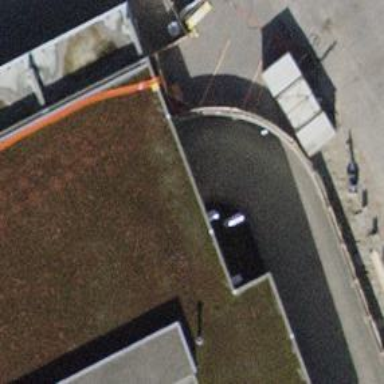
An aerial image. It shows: Parking entrance.